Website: lowes
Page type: newsletter-management
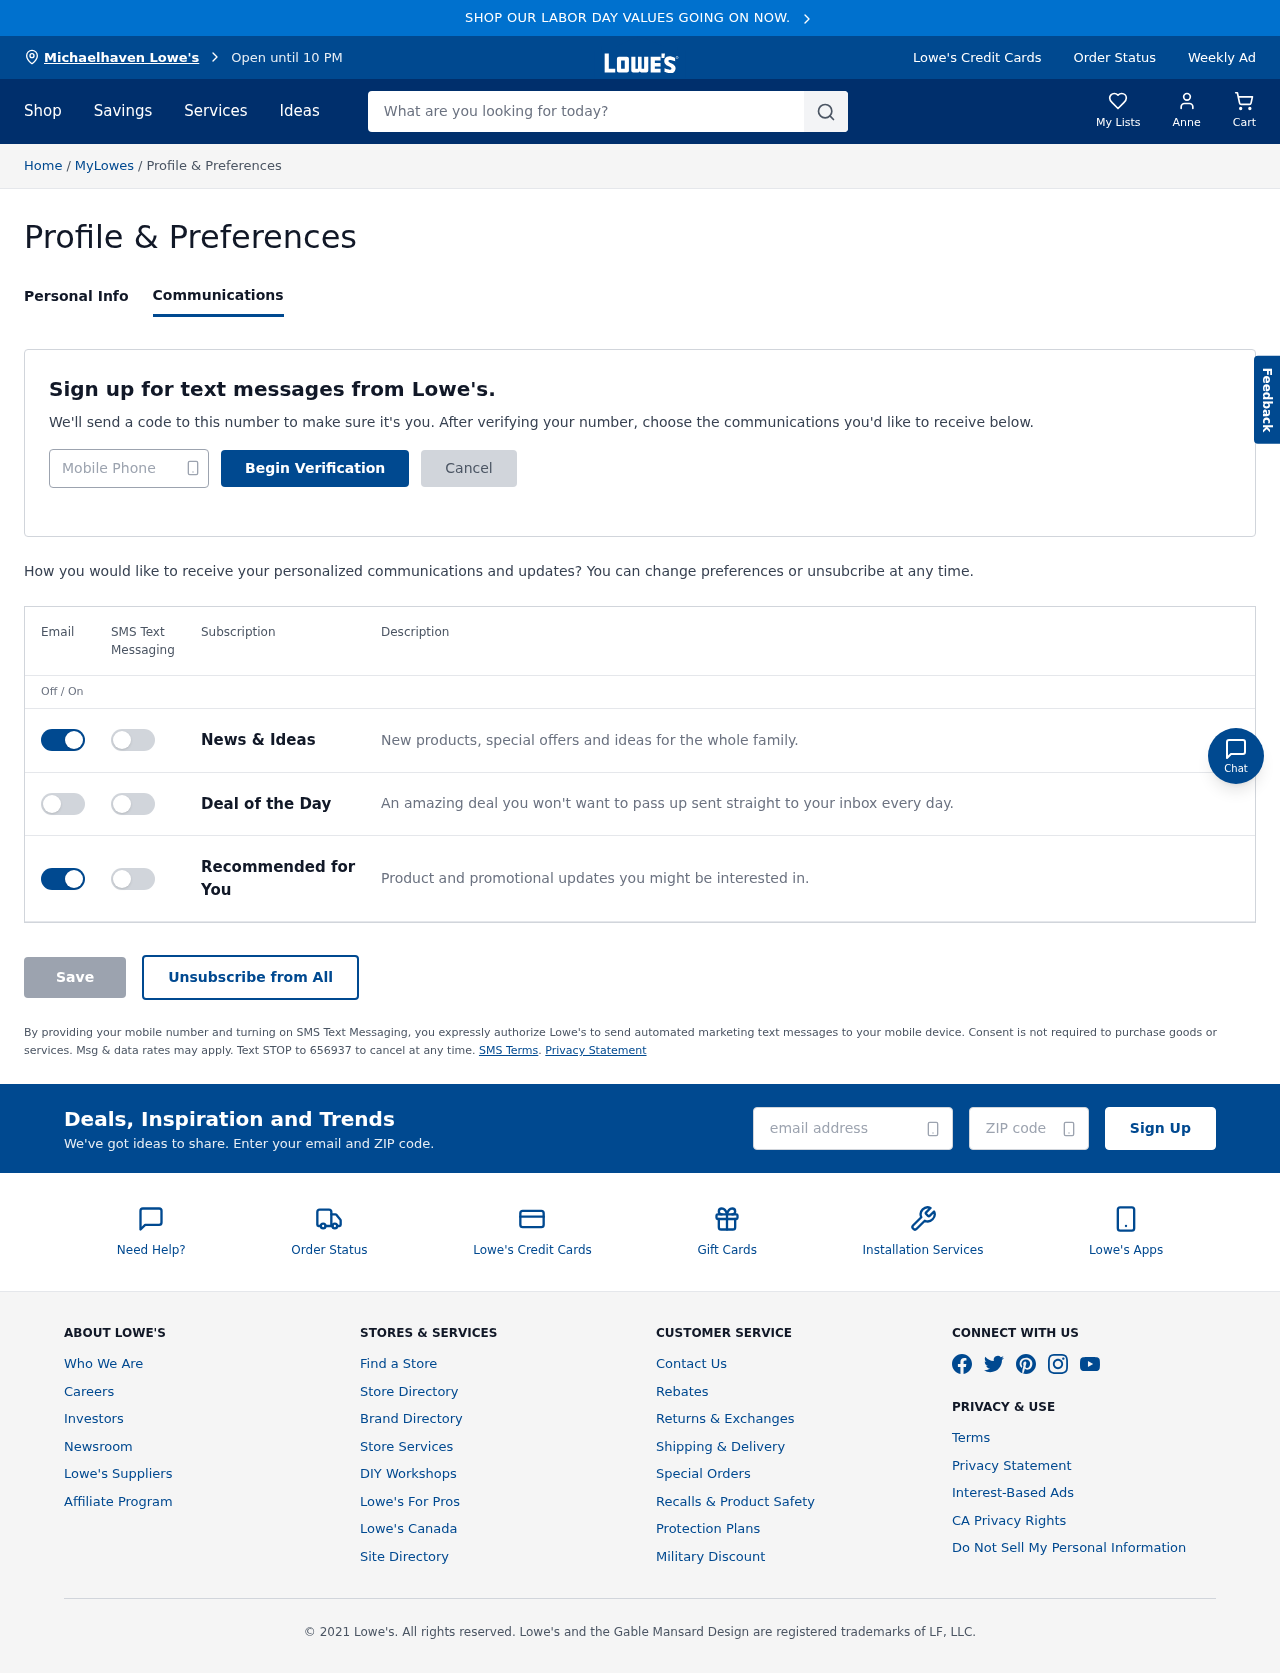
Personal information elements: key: PII_CITY
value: Michaelhaven Lowe's
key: PII_EMAIL
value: anne_jordan@gmail.com
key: PII_FIRSTNAME
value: Anne
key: PII_PHONE
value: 8816411420
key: PII_POSTCODE
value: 98190
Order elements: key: ORDER_NUM_ITEMS
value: Cart
Search elements: key: HEADER_SEARCH
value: What are you looking for today?